Interaction volume radius: 10 \u00c5
Interaction volume height: 40 \u00c5
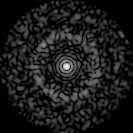
Disorder parameter: 0.8411